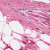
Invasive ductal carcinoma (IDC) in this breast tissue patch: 0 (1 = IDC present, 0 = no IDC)